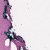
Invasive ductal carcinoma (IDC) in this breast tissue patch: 0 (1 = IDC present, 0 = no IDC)